Question: I found this cool looking "Custom Alert" iOS Control. But the problem is that, it is not working as it supposed to be.
Whenever I tried to show the Alert. It seems to place an on top of my current view and causes the underlying it not to respond to subsequent touchess.
Here is the cool control
<URL>

The example project itself is not working as it should.
So I tried to use the control myself in my app. But I couldnt get it to work even after following the straight forward guide from the GitHub page.
I am trying to use the control which is suppose to open an alert, but It looks like it did not display the alert, but I think the alert is invisible after it is called because I couldnt do any other presses on the button.
Looks like there is something wrong in the show() function of the Modal class, but I couldnt figure it out. Everything just seemed sooo right.
<URL>
Could anyone find the problem please?
This is just very confusing, spent the last 4 hours banging head against the wall
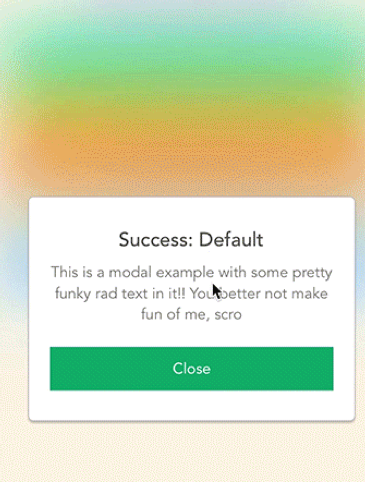
Answer: Xcode 6.3 caused some breaking changes with UIViewControllers initialization. The fix is to remove the vanilla 'init()' method, turn the custom initializer into a convenience method 'convenience init(title: String?, body: String?, status: Status)' and the code will work. Otherwise, just go ahead and pull down the new code, because I pushed the fix on github :)